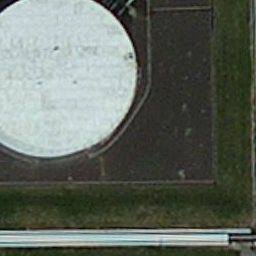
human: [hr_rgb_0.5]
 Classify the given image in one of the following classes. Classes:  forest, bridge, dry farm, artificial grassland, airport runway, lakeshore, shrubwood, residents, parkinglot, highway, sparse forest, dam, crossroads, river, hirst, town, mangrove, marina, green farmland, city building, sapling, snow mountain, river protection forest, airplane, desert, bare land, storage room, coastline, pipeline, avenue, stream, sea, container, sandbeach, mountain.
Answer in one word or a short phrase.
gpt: storage room